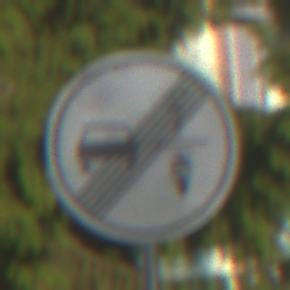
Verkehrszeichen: EndeVerbotUeberholenEinspurigeFahrzeuge
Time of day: SunriseSunset
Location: Outdoor (Suburban)
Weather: PartlyCloudy
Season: NotSpecified
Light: Natural